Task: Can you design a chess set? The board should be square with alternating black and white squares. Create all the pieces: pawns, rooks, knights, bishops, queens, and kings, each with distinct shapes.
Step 1925:
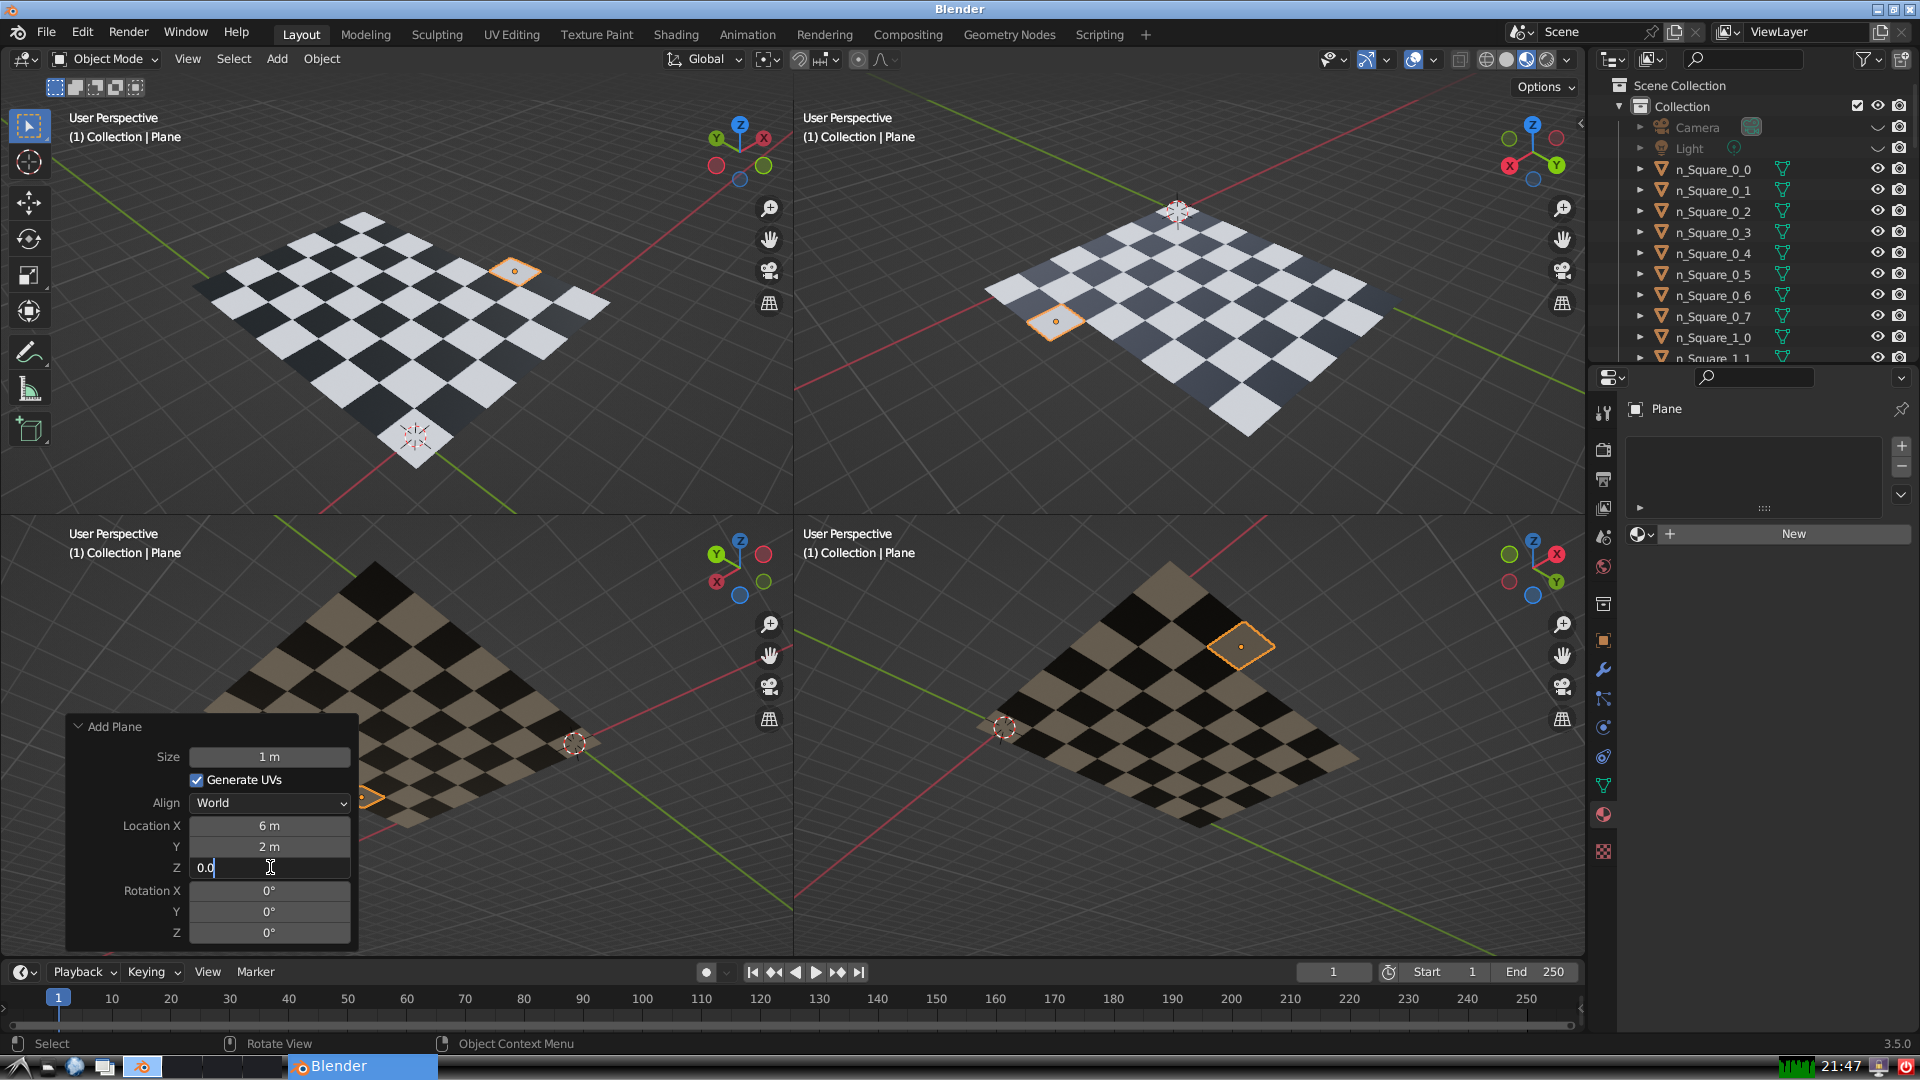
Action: {"key_press": ['Return']}